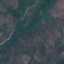
Land use / land cover: HerbaceousVegetation